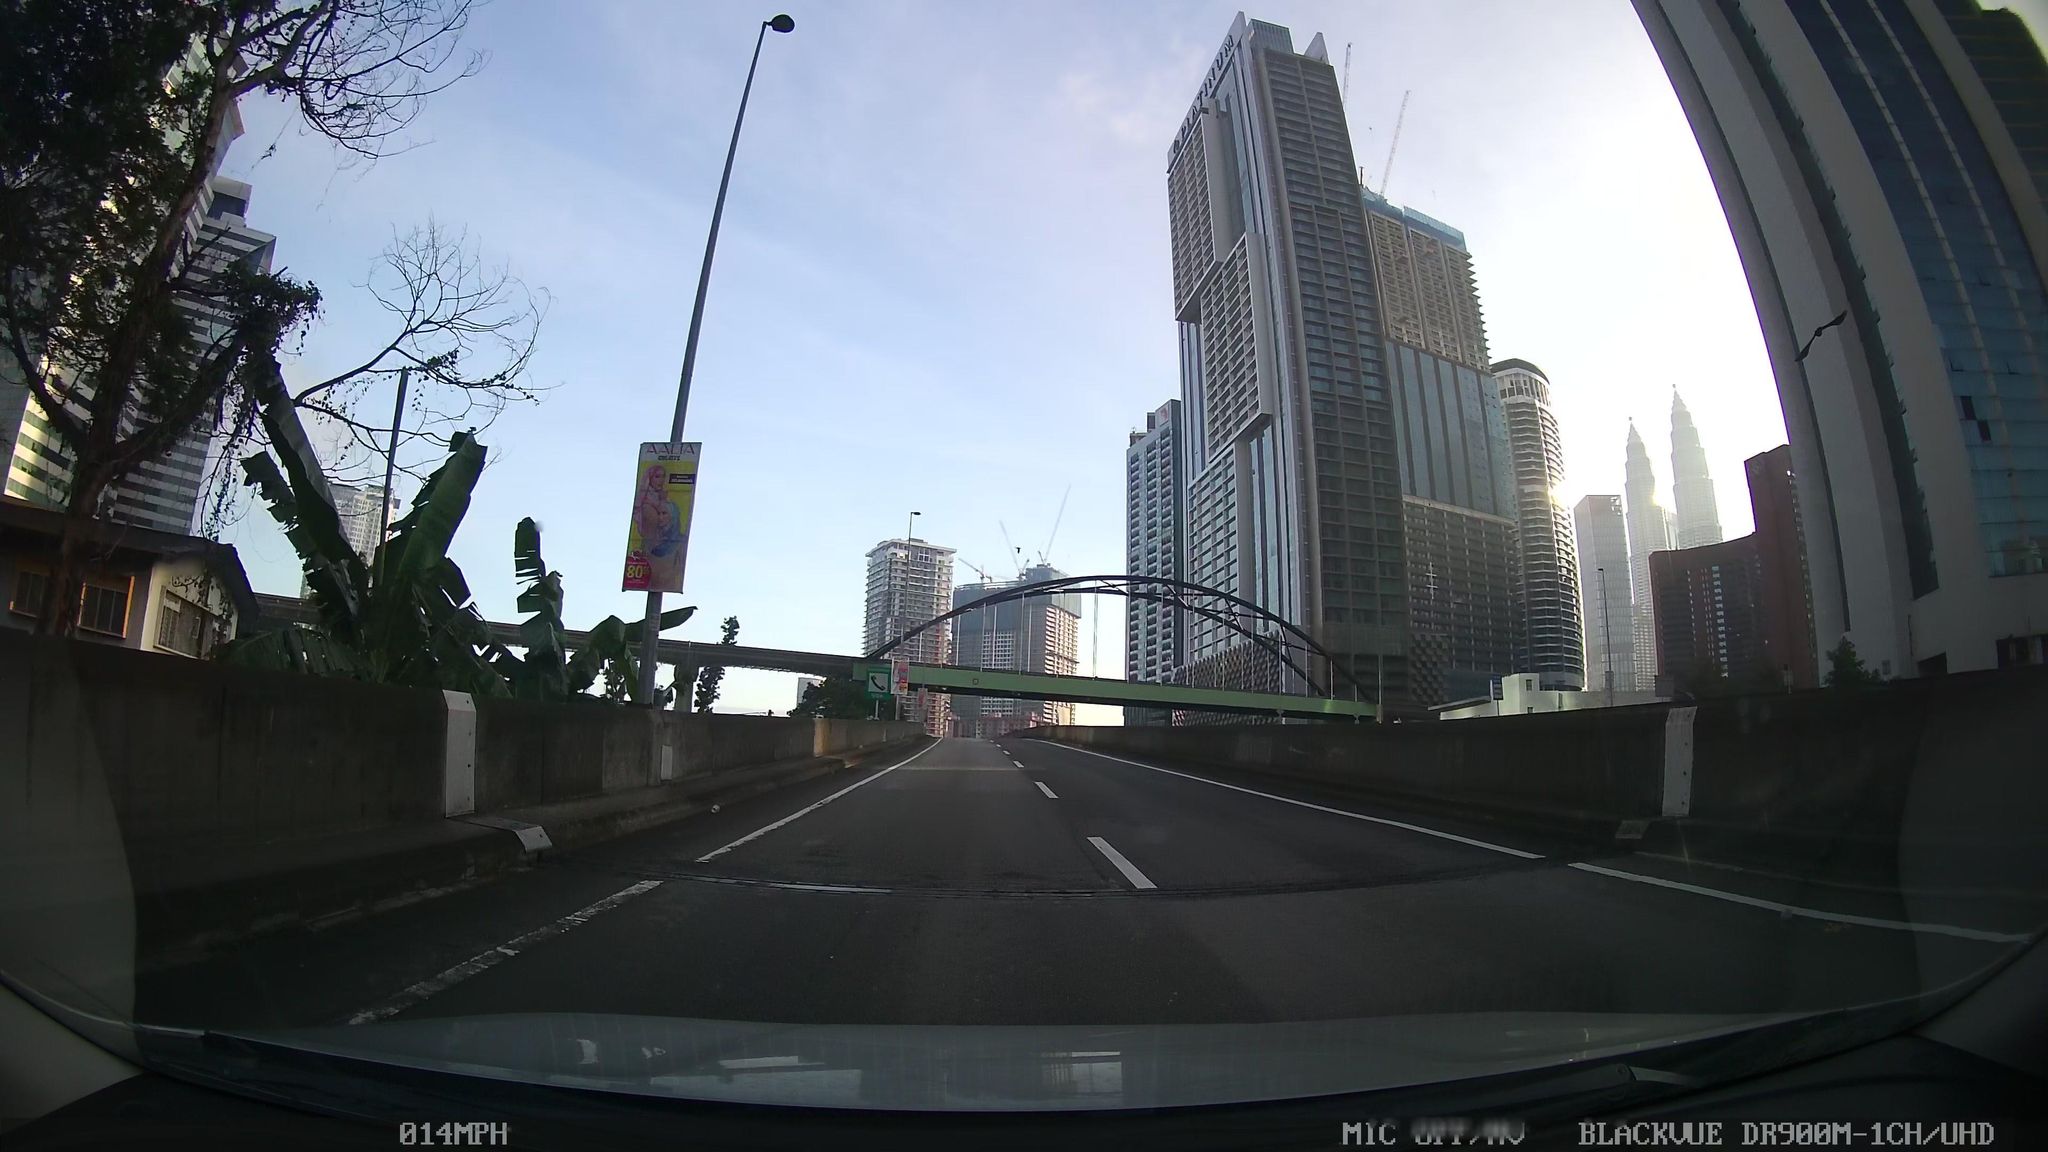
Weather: clear
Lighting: day
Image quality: good
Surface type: driving surface
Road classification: motorway_link, motorway
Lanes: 2
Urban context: urban centre
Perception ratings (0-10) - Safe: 6.63, Lively: 8.01, Beautiful: 2.14, Boring: 2.39, Depressing: 4.14, Wealthy: 4.86